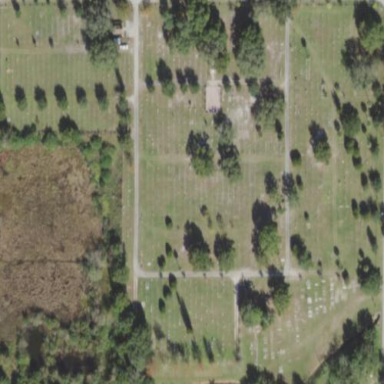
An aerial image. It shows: Cemetery.